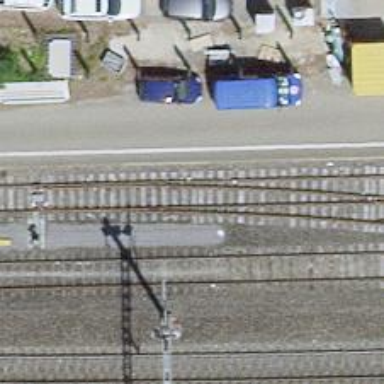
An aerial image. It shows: Railway switch.